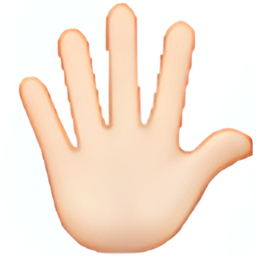
Name: raised hand with fingers splayed
Emoji: 🖐🏻
Group: People & Body
Sub-group: hand-fingers-open